Question: In my ASP.net MVC3 Razor project .I have to implement partial Page inside a normal view page ,but enable only after the action calls.But both files are referencing a single view model.
How to use partial page inside a View page.
Controller Code for Partial Page
'''
//View Customer Data Detailed
public ActionResult DetailedData(int CusId)
{
var data = from c in cus.CusModelData
where c.CusId == CusId
select c;
return View(data.ToList());
}
'''
View Code
'''
<td>
@* @Html.ActionLink("Edi", "Edit", new { id = item.CusId }) |*@
@Html.ActionLink("Details", "DetailedData", new { CusId = item.CusId }) |
@Html.ActionLink("Delete", "DeleteCustomer", new { CusId = item.CusId })
</td>
'''
Controller Code for View Page
'''
[HttpPost]
public ActionResult ViewCutomerData(string Name)
{
var data = from c in cus.CusModelData
where c.Name.Contains(Name)
select c;
return View(data.ToList());
}
'''
Right now i am using like this inside view page
>
# View Customer Data Details
@(Html.Partial("DetailedData")
But again it displaying the table data in the View page .But i want to display it only after the "Details" Link is clicked.

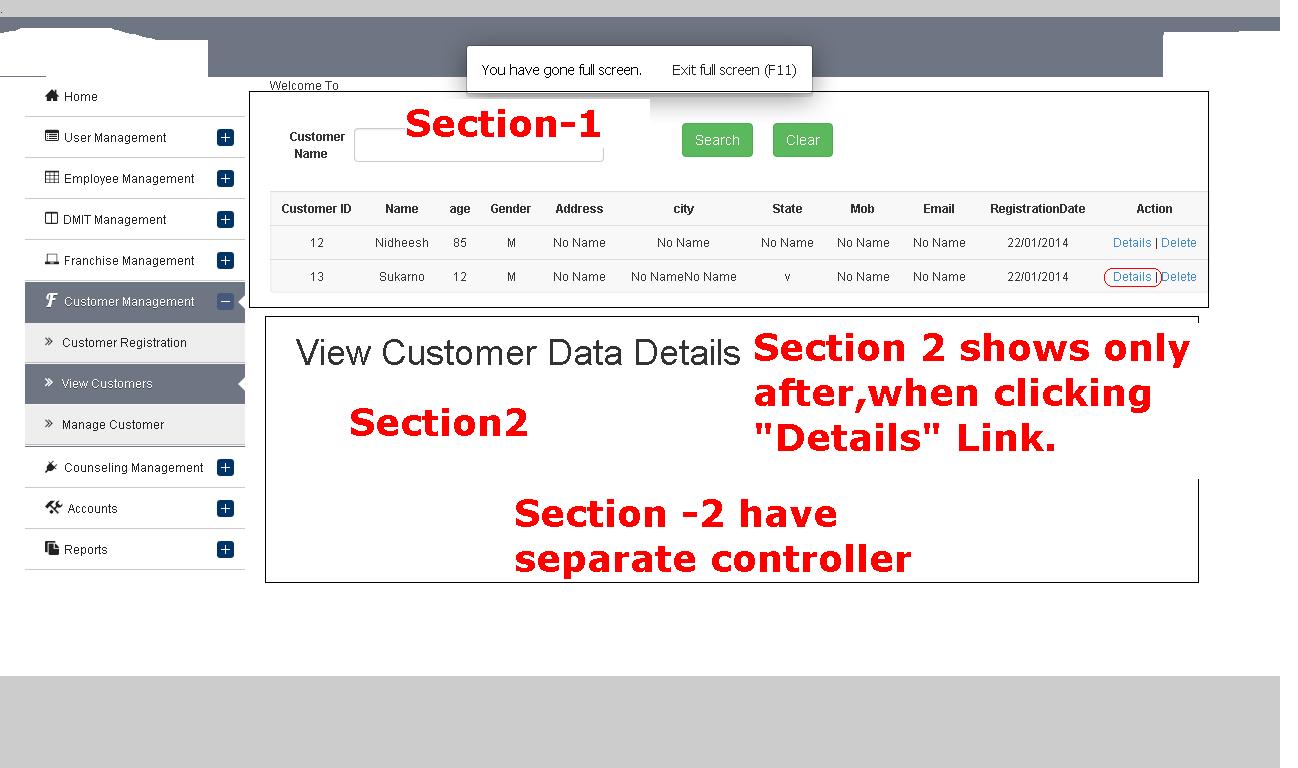
Answer: I would go with ajax call after link click something like:
1. User clicks on link
2. The ajax call is executed: .get("/Details/DetailedData",{"CusId" : requestedId}, function (data) {
$("#your-detail-container").html(data);
});
This line:
'''
$("#your-detail-container").html(data);
'''
will fill your details container with the view (html).
Would be better if DetailedData action would return PartialView, not the View something like:
'''
public ActionResult DetailedData(int CusId)
{
var data = from c in cus.CusModelData
where c.CusId == CusId
select c;
return PartialView(data.ToList());
}
'''
I suggest to use
'''
@Ajax.ActionLink
'''
instead
'''
@Html.ActionLink
'''
Or just use anchor tag .
Replace
'''
@(Html.Partial("DetailedData")) with <div id="detailed-data-container"></div>
'''
and fill this container with get response like this:
'''
$(document).on("click",".detailsLink", function () {
.get("/Details/DetailedData",{"CusId" : requestedId}, function (data) {
$("#detailed-data-container").html(data);
});
});
'''